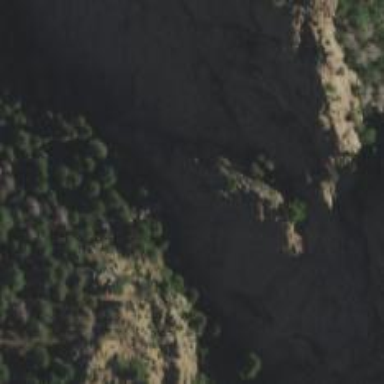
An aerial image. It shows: Cliff in nature.